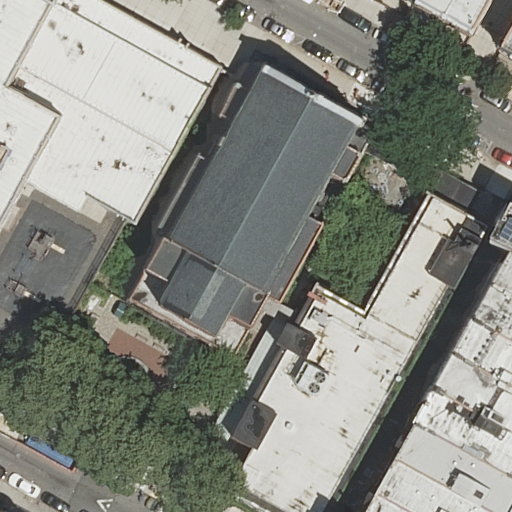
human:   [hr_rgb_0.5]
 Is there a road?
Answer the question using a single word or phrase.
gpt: yes

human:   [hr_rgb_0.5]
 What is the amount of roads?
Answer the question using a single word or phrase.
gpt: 3

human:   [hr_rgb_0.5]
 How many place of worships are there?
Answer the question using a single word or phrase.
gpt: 1

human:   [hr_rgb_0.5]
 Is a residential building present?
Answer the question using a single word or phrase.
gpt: yes

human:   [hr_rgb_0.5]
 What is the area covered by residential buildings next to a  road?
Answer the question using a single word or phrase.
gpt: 3023m2

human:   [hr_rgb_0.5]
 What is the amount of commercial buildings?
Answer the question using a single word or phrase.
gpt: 0

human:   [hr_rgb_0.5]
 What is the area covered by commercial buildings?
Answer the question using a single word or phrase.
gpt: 0m2

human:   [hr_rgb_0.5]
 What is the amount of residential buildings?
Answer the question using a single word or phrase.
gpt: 15

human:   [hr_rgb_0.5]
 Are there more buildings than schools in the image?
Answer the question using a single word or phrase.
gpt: yes

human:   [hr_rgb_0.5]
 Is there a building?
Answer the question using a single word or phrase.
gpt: yes

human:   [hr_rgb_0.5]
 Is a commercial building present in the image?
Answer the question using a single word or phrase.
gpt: no

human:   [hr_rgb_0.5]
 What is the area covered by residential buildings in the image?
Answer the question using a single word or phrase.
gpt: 3023m2

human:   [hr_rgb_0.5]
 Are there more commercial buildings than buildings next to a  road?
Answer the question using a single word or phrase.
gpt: no

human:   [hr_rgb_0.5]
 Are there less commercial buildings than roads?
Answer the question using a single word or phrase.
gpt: yes

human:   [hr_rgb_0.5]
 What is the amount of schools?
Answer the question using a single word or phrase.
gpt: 1

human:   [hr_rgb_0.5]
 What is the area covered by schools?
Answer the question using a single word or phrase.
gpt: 238m2

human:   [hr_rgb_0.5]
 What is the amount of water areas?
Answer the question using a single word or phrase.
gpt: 0

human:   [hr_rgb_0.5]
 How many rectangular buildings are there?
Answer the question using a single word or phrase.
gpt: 14

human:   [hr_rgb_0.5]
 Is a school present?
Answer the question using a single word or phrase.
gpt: yes

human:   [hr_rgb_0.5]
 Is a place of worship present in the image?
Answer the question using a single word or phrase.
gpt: yes

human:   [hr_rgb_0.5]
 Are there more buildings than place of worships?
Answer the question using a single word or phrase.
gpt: yes

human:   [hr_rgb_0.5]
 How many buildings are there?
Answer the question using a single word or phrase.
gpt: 16

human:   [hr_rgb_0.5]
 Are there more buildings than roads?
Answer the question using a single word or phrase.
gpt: yes

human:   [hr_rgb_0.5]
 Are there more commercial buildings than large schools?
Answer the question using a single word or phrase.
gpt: no

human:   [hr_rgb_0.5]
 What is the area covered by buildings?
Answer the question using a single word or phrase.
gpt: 3200m2

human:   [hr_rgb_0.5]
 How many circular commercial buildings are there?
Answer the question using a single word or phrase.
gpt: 0

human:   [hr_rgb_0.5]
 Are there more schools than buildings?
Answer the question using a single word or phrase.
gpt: no

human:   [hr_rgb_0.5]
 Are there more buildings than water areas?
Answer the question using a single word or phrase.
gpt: yes

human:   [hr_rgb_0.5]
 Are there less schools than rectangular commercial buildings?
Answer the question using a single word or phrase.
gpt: no

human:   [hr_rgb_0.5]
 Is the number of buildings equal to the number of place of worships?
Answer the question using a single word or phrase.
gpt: no

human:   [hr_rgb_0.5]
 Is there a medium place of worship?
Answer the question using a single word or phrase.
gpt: no

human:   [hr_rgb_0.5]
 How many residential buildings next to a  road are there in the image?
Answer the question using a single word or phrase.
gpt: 15

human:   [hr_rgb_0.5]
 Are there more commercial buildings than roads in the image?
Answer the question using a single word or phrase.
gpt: no

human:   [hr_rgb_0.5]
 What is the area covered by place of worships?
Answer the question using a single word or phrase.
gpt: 1423m2

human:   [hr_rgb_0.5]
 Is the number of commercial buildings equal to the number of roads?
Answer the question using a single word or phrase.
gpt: no

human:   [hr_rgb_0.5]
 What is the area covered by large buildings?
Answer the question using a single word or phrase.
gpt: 1423m2

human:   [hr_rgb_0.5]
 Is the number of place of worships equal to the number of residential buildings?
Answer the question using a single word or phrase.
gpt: no

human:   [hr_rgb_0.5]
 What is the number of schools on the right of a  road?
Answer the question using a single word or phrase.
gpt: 0

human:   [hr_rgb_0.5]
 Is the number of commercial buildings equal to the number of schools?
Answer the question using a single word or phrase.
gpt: no

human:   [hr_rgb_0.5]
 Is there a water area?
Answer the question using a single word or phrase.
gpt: no

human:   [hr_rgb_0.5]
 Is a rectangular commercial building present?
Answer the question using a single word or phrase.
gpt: no

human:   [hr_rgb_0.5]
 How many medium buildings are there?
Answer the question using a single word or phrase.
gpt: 8

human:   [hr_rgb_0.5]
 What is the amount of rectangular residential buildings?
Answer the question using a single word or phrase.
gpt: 14

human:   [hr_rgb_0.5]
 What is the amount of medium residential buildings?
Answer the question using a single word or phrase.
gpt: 7

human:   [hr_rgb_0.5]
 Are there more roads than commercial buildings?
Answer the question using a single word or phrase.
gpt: yes

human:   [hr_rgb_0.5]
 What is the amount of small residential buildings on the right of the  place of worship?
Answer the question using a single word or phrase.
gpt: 7

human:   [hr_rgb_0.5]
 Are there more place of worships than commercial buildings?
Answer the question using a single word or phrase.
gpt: yes

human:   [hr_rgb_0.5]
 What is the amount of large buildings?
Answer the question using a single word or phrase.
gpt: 1

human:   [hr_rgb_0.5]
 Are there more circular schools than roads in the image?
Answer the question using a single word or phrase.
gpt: no

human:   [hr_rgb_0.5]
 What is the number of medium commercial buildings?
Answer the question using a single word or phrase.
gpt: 0

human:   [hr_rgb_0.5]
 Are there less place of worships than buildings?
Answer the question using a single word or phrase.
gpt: yes

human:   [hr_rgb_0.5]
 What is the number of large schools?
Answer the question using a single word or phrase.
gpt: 0

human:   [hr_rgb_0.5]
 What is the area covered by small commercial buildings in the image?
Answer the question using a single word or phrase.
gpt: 0m2

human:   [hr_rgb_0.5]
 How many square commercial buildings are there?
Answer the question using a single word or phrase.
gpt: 0

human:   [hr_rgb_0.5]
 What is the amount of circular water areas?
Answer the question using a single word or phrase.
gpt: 0

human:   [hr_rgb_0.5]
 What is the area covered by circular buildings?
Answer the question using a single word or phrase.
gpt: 0m2

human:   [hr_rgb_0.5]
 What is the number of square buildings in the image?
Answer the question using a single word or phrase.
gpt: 0

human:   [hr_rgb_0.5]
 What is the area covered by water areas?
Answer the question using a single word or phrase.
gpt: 0m2

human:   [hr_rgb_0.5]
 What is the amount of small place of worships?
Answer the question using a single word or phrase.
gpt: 0

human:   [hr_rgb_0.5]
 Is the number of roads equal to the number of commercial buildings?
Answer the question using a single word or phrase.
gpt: no

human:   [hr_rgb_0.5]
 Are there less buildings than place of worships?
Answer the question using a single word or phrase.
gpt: no

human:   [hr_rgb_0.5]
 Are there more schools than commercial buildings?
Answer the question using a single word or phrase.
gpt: yes

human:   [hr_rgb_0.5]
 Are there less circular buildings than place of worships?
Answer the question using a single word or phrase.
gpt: yes

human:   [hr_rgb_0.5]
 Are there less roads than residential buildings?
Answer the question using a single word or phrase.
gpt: yes